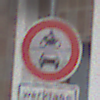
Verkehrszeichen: VerbotKraftfahrzeuge
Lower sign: ZeitangabenMitBeschraenkungAufWochentage7
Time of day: MorningAfternoon
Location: Roofed (Urban)
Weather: PartlyCloudy
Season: NotSpecified
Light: Natural